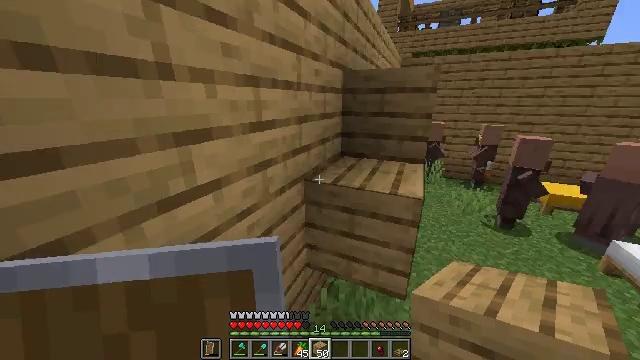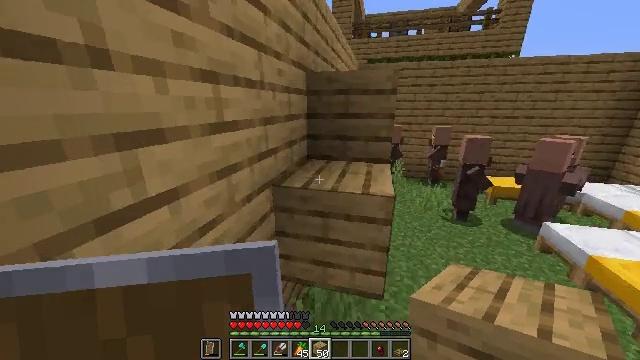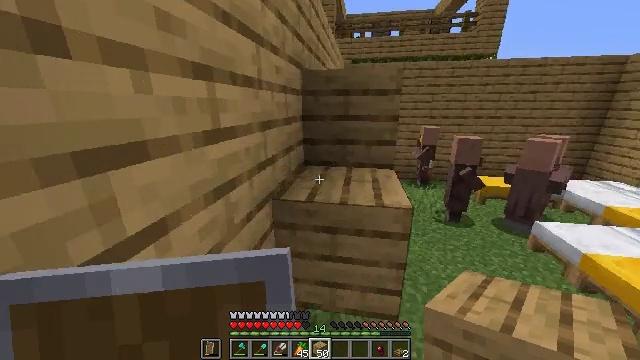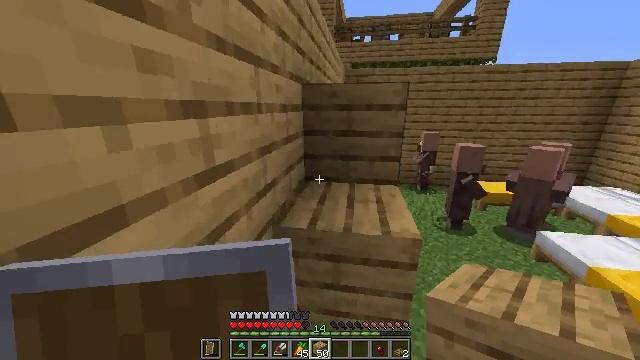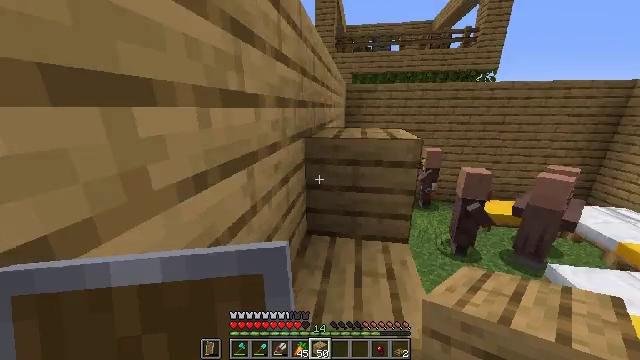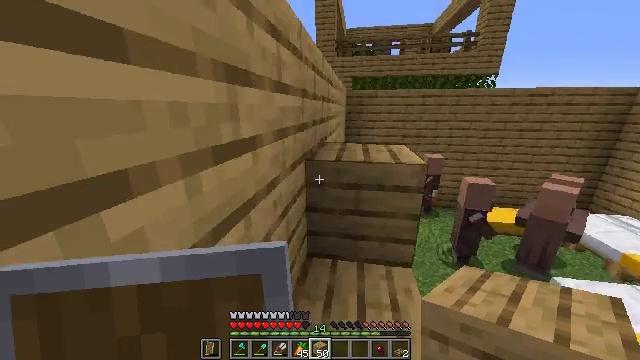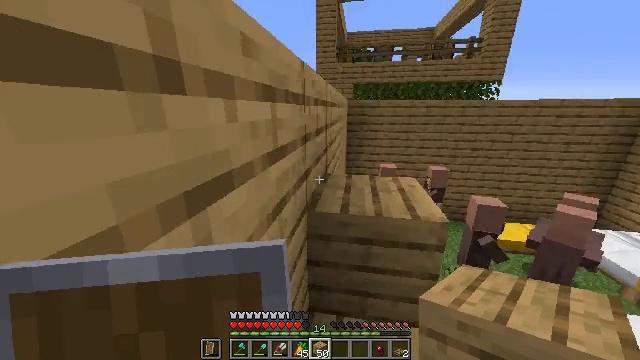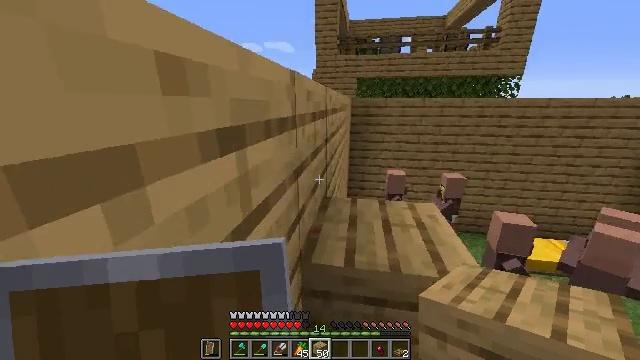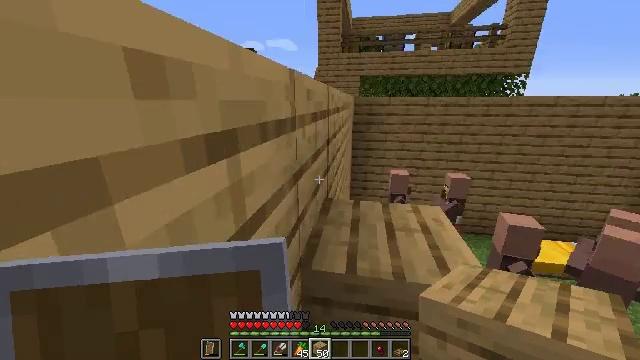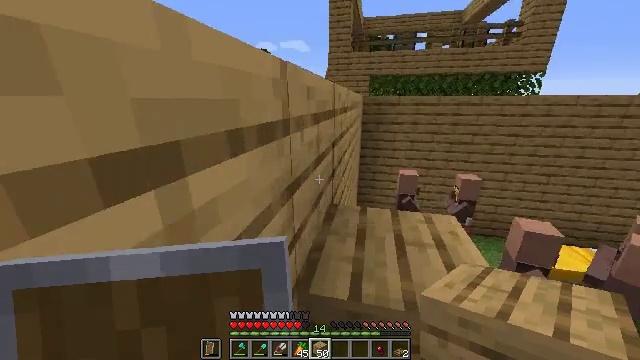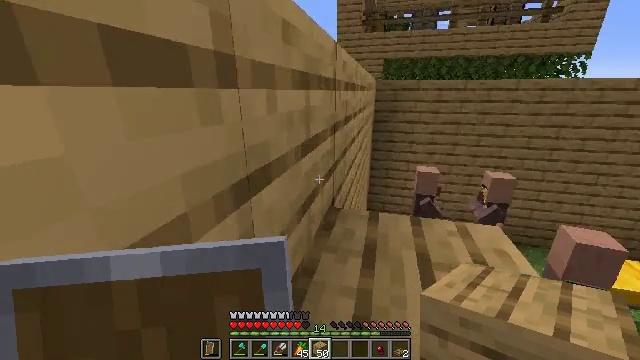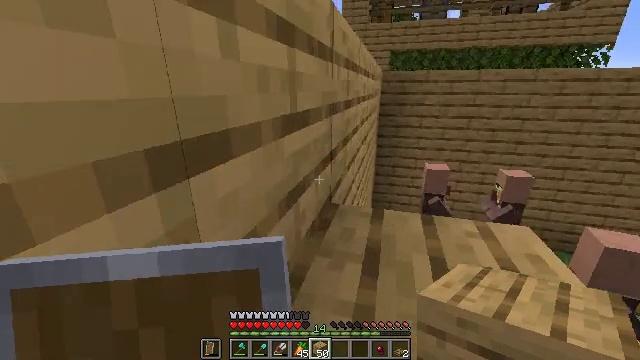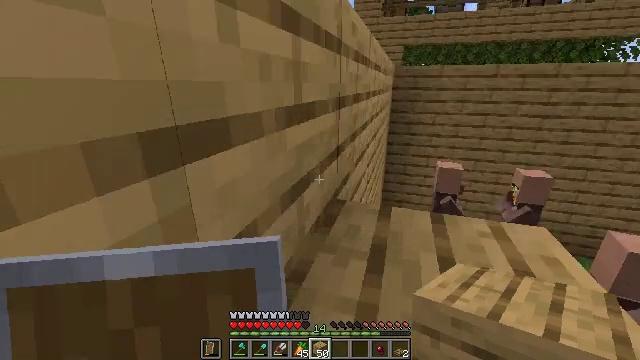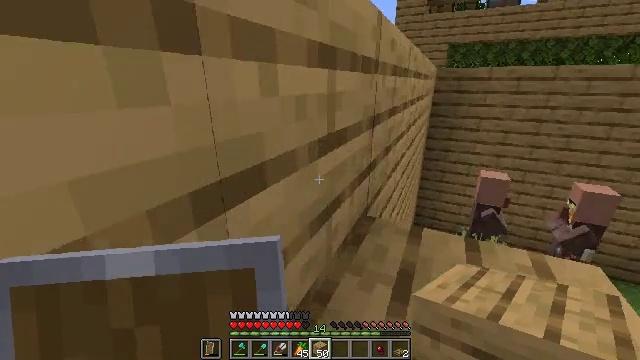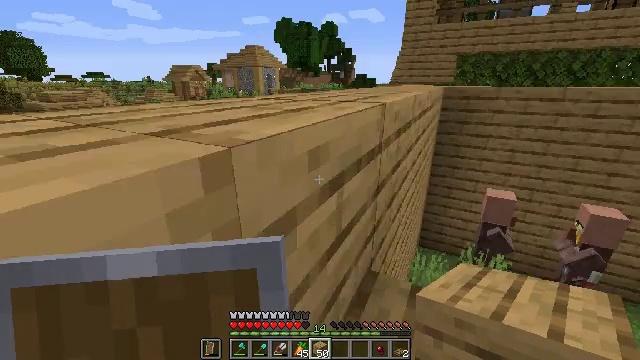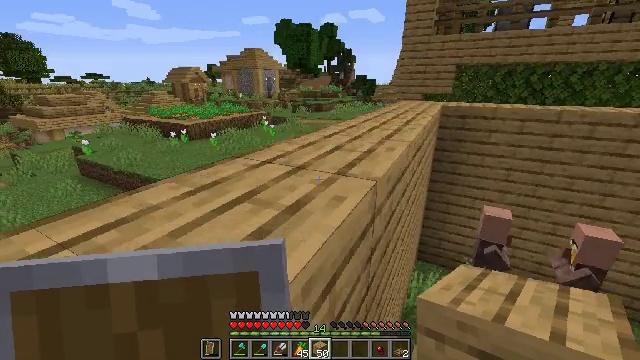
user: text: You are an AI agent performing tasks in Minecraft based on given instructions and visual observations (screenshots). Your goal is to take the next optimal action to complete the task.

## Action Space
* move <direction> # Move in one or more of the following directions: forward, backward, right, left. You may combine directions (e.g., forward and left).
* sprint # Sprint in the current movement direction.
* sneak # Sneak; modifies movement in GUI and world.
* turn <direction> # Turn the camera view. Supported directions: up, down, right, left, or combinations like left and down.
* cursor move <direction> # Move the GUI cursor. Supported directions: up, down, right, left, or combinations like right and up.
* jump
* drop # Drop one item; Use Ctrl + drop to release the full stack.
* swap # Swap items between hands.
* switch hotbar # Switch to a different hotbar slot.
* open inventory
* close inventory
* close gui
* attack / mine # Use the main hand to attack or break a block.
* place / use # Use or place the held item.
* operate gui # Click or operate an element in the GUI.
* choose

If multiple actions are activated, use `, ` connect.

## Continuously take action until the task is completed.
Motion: motion action
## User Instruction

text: Mine the white terracotta.
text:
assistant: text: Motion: turn right and up
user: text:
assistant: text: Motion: move forward, sprint, turn right
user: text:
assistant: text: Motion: move forward, sprint, jump
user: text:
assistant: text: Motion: move forward, sprint, jump
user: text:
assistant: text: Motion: move forward, sprint, jump
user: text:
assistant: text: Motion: move forward, sprint, jump
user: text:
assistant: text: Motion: move forward, sprint, jump
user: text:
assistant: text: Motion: move forward, sprint, jump
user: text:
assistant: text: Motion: move forward, sprint, turn left, jump
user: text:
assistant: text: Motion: move forward, sprint, turn left, jump
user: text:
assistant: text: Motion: move forward, sprint, jump
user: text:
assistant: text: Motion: move forward, sprint, turn left, jump
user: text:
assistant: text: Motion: move forward, sprint, turn left, jump
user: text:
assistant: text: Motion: move forward, sprint, turn left, jump
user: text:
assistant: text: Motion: move forward, sprint, jump
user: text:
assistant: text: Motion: move forward, sprint, jump
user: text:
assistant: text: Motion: move forward, sprint, turn left
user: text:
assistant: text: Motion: move forward, sprint, turn left
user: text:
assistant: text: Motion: move forward, sprint, turn left, jump
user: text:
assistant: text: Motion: move forward, sprint, jump
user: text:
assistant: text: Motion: move forward, sprint, jump
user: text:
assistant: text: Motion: move forward, sprint, jump
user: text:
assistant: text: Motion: move forward, sprint, jump
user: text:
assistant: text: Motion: move forward, sprint, turn right, jump
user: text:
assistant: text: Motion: move forward, sprint, turn right, jump
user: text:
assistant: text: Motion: move forward, sprint, turn right, jump
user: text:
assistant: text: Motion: move forward, sprint, turn right and up, jump
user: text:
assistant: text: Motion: move forward, sprint, turn right, jump
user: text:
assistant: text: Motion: move forward, sprint, turn right
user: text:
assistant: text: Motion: move forward, sprint